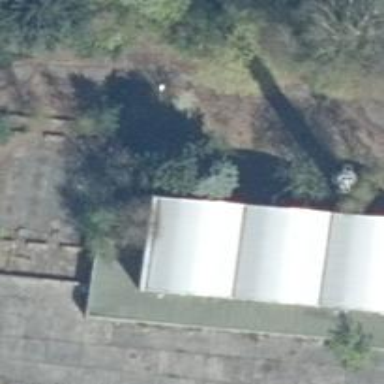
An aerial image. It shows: Ruins of building.